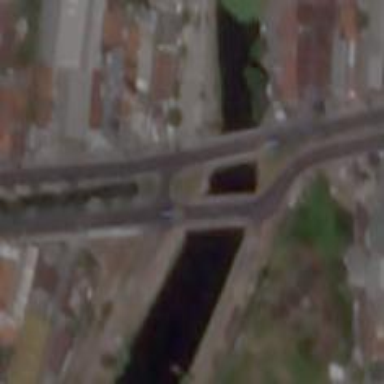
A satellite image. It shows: Secondary road with bridge.